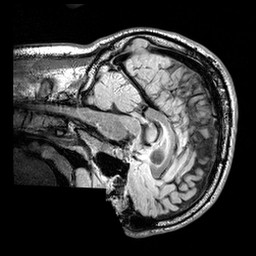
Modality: FLAIR
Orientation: sagittal
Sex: male
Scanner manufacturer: siemens
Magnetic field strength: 3 T
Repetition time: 5 s
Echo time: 0.395 s